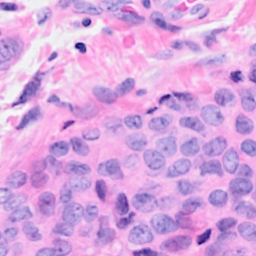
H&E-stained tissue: Breast